Question: I'm trying to find a library or sample project for the sliding categories view that Etsy has in their iPhone app.

I'm talking about re-creating the "Handpicked, History, and Seasonal" categories swipe effect at the top of the app's main view.
If anybody knows of one on Github, or maybe a kickstart on how to do something like this, that would be awesome!
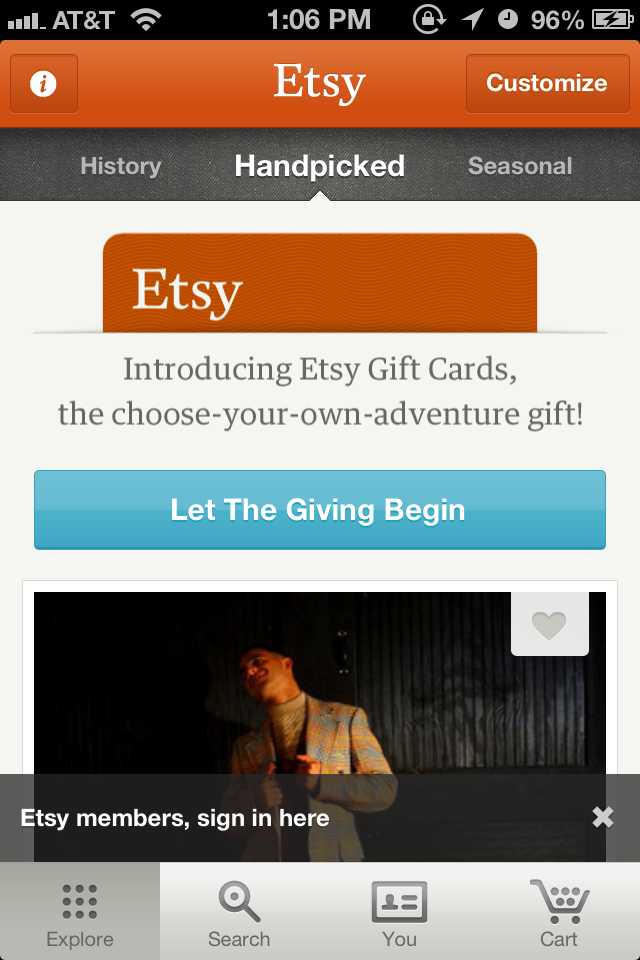
Answer: If you want just the categories and not the whole TableView, then you don't need a 3rd party control. A UIScrollView is all you need.
The idea is you create a scrollview with Paging enabled and set it not to clip the contents and center it in the screen.
Now because we need to be able to capture touches even beyond the left edge of the scrollView (when the user has scrolled already), we need a trick to capture the touches. This is done by using a UIView that will be in a full screen width and will pass a long the touches intercepted to our scrollView.
With that set, here is the code:
First the View that captures the touches (I named it ExtendedScrollViewCaptureView):
'''
#import <UIKit/UIKit.h>
@interface ExtendedScrollViewCaptureView : UIView {
}
@property (nonatomic,strong)UIScrollView *scrollView;
@end
'''
Here is the implementation file:
'''
#import "ExtendedScrollViewCaptureView.h"
@implementation ExtendedScrollViewCaptureView
@synthesize scrollView;
- (id)initWithFrame:(CGRect)frame
{
self = [super initWithFrame:frame];
if (self) {
// Initialization code
}
return self;
}
- (UIView *) hitTest:(CGPoint) point withEvent:(UIEvent *)event {
if ([self pointInside:point withEvent:event]) {
return scrollView;
}
return nil;
}
@end
'''
Now lets go to the main thingy. Create a UIScrollView iVar in your viewController header file:
'''
@property(nonatomic,strong)UIScrollView *scrollView;
'''
also add 2 integer variables that monitor the maximum titles available and keep track of the selected tab:
'''
@interface MyViewController : UIViewController<UIScrollViewDelegate>
{
int selectedIndex;
int maxIndex;
}
'''
and in your implementation file:
'''
- (void)viewDidLoad
{
[super viewDidLoad];
ExtendedScrollViewCaptureView *extendedView = [[ExtendedScrollViewCaptureView alloc] initWithFrame:self.navigationBar.bounds];
extendedView.backgroundColor = [UIColor clearColor];
extendedView.clipsToBounds = YES;
UITapGestureRecognizer *tap = [[UITapGestureRecognizer alloc] initWithTarget:self action:@selector(labelTapped:)];
[extendedView addGestureRecognizer:tap];
self.scrollView = [[UIScrollView alloc] init];
self.scrollView.frame = CGRectMake(0,0,320,36);
self.scrollView.pagingEnabled = YES;
self.scrollView.showsVerticalScrollIndicator = NO;
self.scrollView.showsHorizontalScrollIndicator = NO;
self.scrollView.bounces = YES;
self.scrollView.alwaysBounceHorizontal = YES;
self.scrollView.alwaysBounceVertical = NO;
self.scrollView.backgroundColor = [UIColor clearColor];
self.scrollView.delegate = self;
self.scrollView.scrollsToTop = NO;
//add the scrollView inside the extendedView
[extendedView addSubview:self.scrollView];
//get the pointer reference
extendedView.scrollView = self.scrollView;
//add the arrow inside the extendedView
UIImageView *arrow = [[UIImageView alloc] initWithImage:[UIImage imageNamed:@"arrow.png"]];
arrow.frame = CGRectMake(154, 36, 11, 6);
[extendedView addSubview:arrow];
//add the extendedSubView to the view
[self.view addSubview:extendedView];
//init the scrollView with some entries:
[self setUpScrollView:[NSArray arrayWithObjects:@"LABEL 1",@"LABEL 2",@"LABEL 3",@"LABEL 4",@"LABEL 5",nil]];
}
'''
Now create the function to init your ScrollView with the title labels (the labels being passed as an NSArray)
'''
- (void)setUpScrollView:(NSArray *)titleLabels {
int scrollSize = 320;
int i = 0;
int offsetX = 0;
int scrollViewWidth = 0;
maxIndex = titleLabels.count;
//if our scrollview has already the labels stop here
if ([self.scrollView subviews].count>0) {
self.scrollView.contentOffset = CGPointZero;
return;
}
//get the max width of the labels, which will define our label width
for (NSString *titleLabel in titleLabels) {
CGSize expectedLabelSize = [[titleLabel capitalizedString] sizeWithFont:[UIFont fontWithName:kFontFamily1 size:kFontFamily1Correction+13] constrainedToSize:CGSizeMake(320, 22)];
scrollViewWidth = MAX(scrollViewWidth,expectedLabelSize.width);
}
//restrict max width for title items to 106 pixels (to fit 3 labels in the screen)
//this is optional and can adjusted or removed, but I suggest to make labels equal width
scrollViewWidth = MIN(scrollViewWidth, 106);
//now draw the labels
for (NSString *titleLabel in titleLabels) {
UILabel *label = [[UILabel alloc] initWithFrame:CGRectMake(offsetX, 5, scrollViewWidth, 34)];
label.text = [titleLabel capitalizedString];
label.adjustsFontSizeToFitWidth = NO;
label.numberOfLines = 2;
label.backgroundColor = [UIColor clearColor];
label.font = [UIFont fontWithName:@"ArialMT" size:13];
if (i==selectedItem) {
label.textColor = [UIColor redColor];
}
else {
label.textColor = [UIColor whiteColor];
}
label.textAlignment = UITextAlignmentCenter;
label.tag = 23000+i;
[self.scrollView addSubview:label];
offsetX+=scrollViewWidth;
i++;
}
self.scrollView.frame = CGRectMake((320-scrollViewWidth)/2, 0, scrollViewWidth, 36);
self.scrollView.clipsToBounds = NO;
self.scrollView.contentSize = CGSizeMake(MAX(scrollSize,offsetX), 36);
self.scrollView.contentOffset = CGPointMake(scrollViewWidth*selectedItem, 0);
}
'''
Now capture the UIScrollView scroll event, from the delegate:
'''
- (void)scrollViewDidScroll:(UIScrollView *)scrollView {
//get the index of the label we scrolled into!
int visiblePageIndex = round(scrollView.contentOffset.x/scrollView.bounds.size.width);
//set page number..
if (selectedIndex!=visiblePageIndex) {
//get the label and set it to red
UILabel *label = (UILabel*)[self.scrollView viewWithTag:23000+visiblePageIndex];
label.textColor = [UIColor redColor];
//get the previous Label and set it back to White
UILabel *oldLabel = (UILabel*)[self.scrollView viewWithTag:23000+selectedIndex];
oldLabel.textColor = [UIColor whiteColor];
//set the new index to the index holder
selectedIndex = visiblePageIndex;
}
}
'''
finally we need the function to capture the title tap events:
'''
- (void)labelTapped:(UITapGestureRecognizer*)gestureRecognizer {
CGPoint pressPoint = [gestureRecognizer locationInView:gestureRecognizer.view];
if (pressPoint.x>(self.scrollView.frame.size.width+self.view.frame.size.width)/2) {
//move to next page if one is available...
if (selectedIndex+1<maxIndex) {
float currentOffset = self.scrollView.contentOffset.x+self.scrollView.frame.size.width;
[self.scrollView setContentOffset:CGPointMake(currentOffset, 0) animated:YES];
}
}
else if (pressPoint.x<(self.view.frame.size.width-self.scrollView.frame.size.width)/2) {
//move to previous page if one is available
if (selectedIndex>0) {
float currentOffset = self.scrollView.contentOffset.x-self.scrollView.frame.size.width;
[self.scrollView setContentOffset:CGPointMake(currentOffset, 0) animated:YES];
}
}
}
'''
That's it!